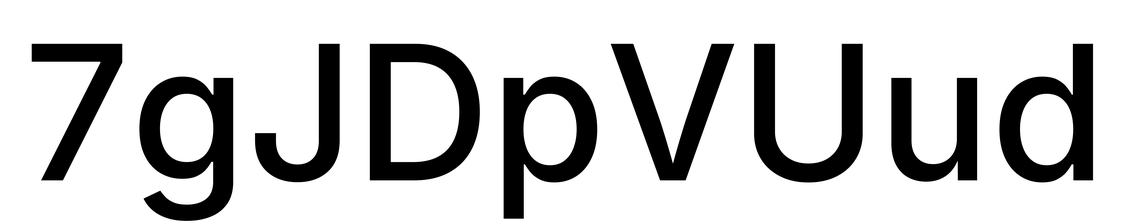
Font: Inter_Medium